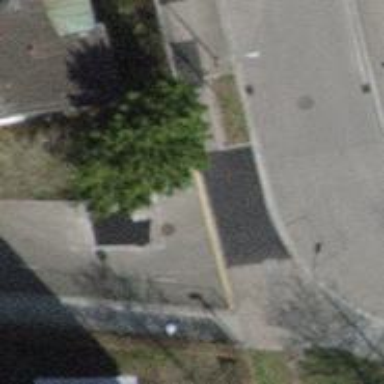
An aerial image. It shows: Asphalt sidewalk.